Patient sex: F
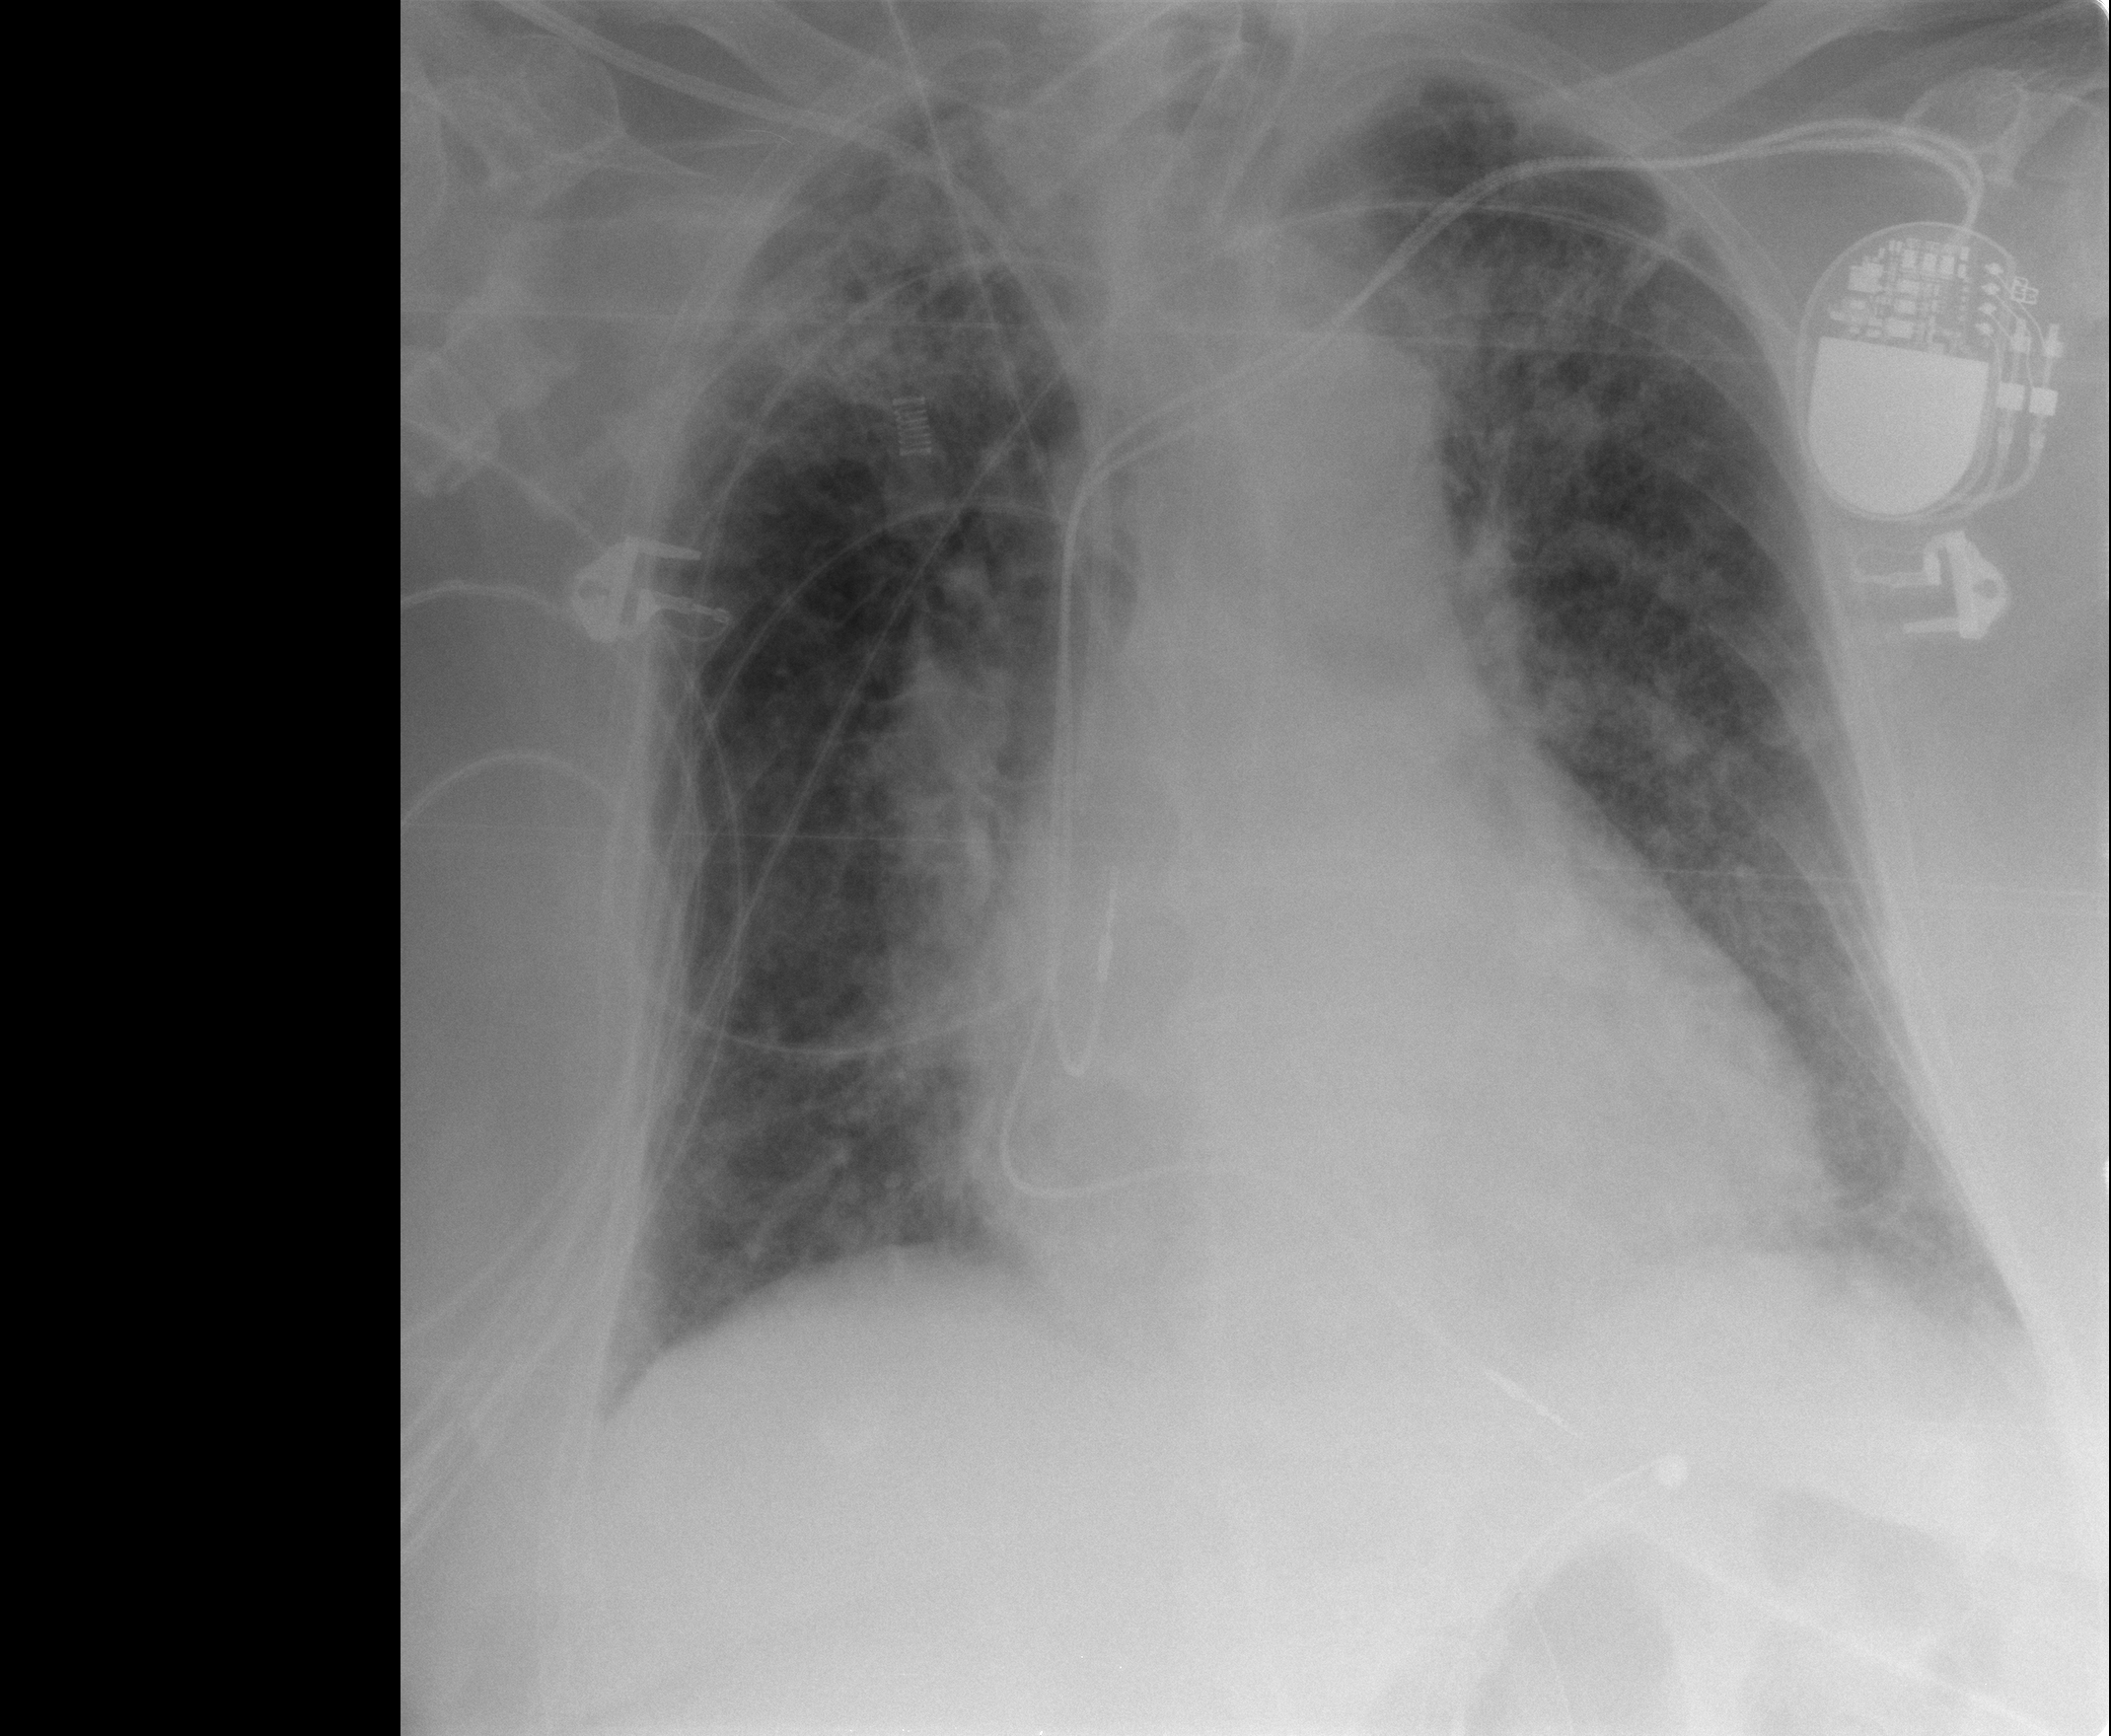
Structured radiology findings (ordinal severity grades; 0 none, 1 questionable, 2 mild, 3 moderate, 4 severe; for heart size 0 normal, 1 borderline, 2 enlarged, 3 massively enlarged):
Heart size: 2
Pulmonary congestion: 0
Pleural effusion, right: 0
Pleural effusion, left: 1
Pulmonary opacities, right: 3
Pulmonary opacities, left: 3
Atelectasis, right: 2
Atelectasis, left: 2